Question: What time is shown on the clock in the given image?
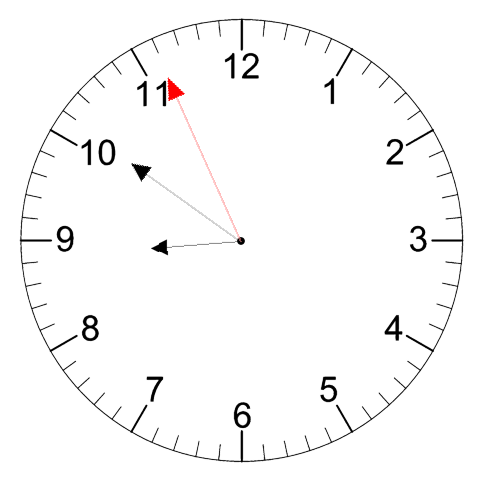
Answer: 08:50:56